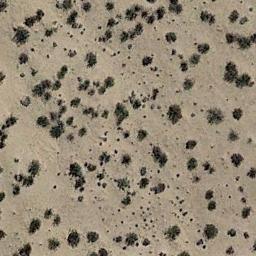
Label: chaparral